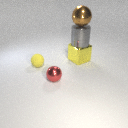
small yellow rubber sphere to the left of large yellow metal cube